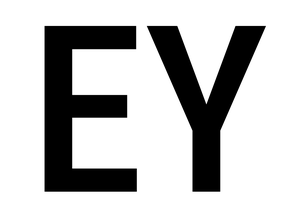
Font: Roboto_Condensed_Medium